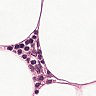
Metastatic tissue present: no